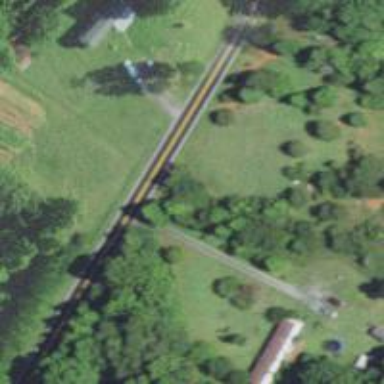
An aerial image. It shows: Driveway leading to service road.